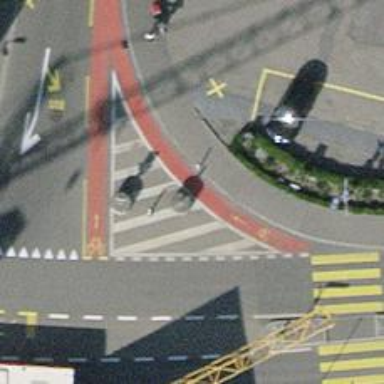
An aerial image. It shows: Asphalt cycleway.